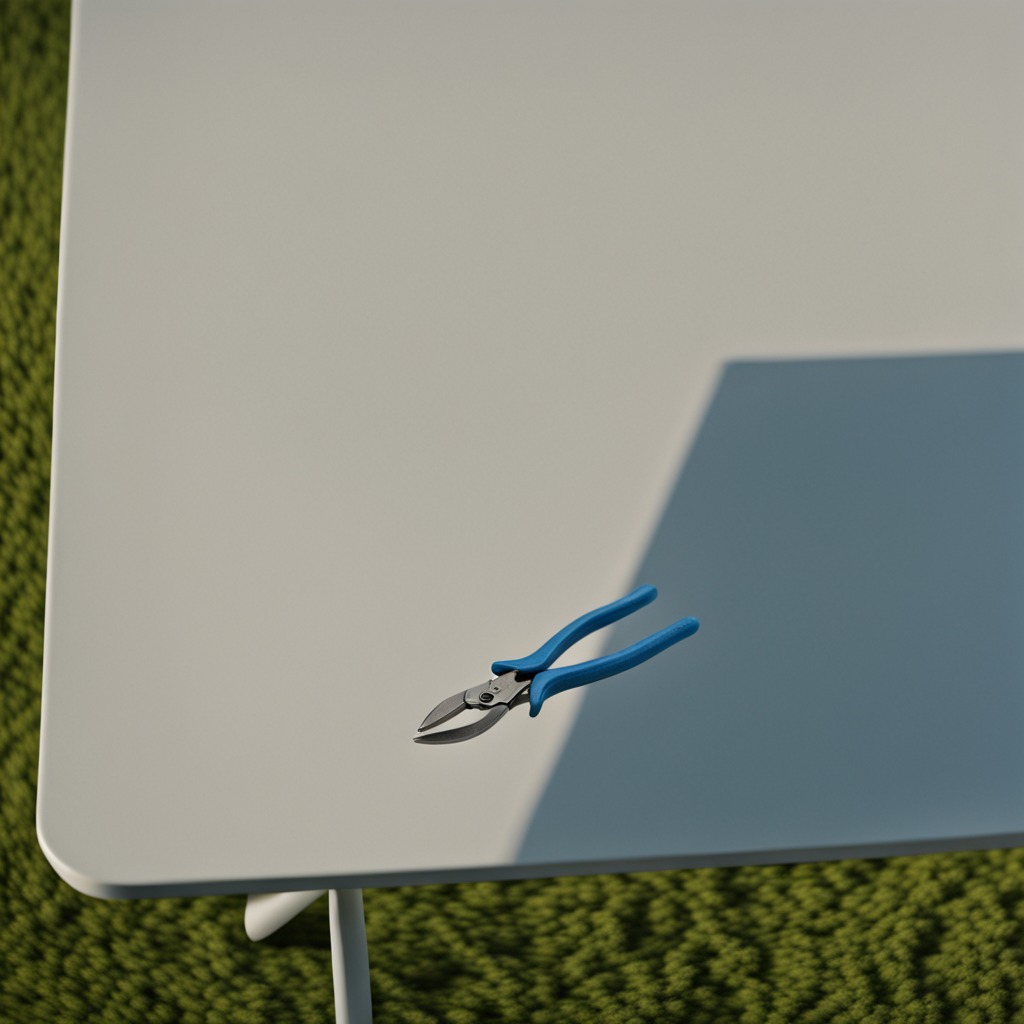
A plier is lying on a textured surface in a temporary outdoor tool station.